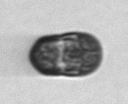
Label: Mesodinium